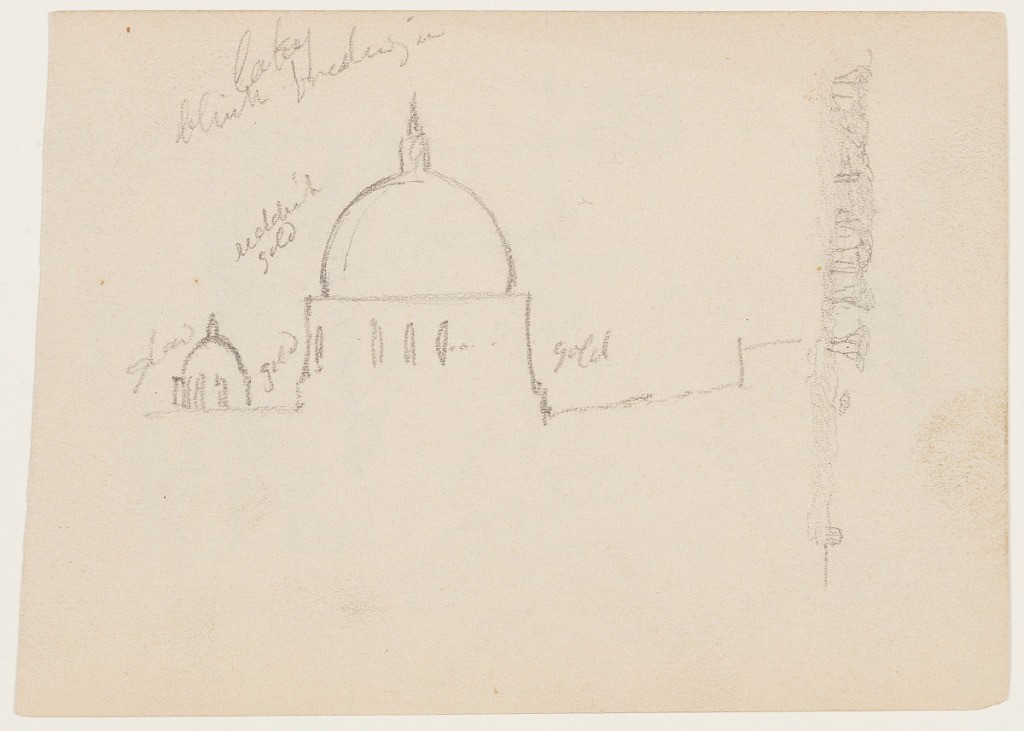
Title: Domes of St. Peter's Basilica, Rome, Italy
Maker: Frederic Edwin Church, American, 1826–1900
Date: October 1868 - April 1869
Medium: Graphite on tan wove paper; verso: graphite
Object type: Drawing
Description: Architecture and landscape sketch showing a view of the domes of St. Peter's Basilica with a separate grove of trees. At center, the primary dome of the St. Peter's is promintently featured with some of the columns and niches around its base loosely articulated. Likely viewed from the north, another, ancillary dome is shown at left. At right, a grove of trees on flat terrain is shown oriented to the right.

Verso: Mixed sketches of festive decorations and a figure in Rome, Italy. In upper portion, two balconies are shown covered in draped cloth; at center, two banners hang out of windows; at right, a woman is shown from behind; and below, an indistinct design that might be two mugs of beer is included.